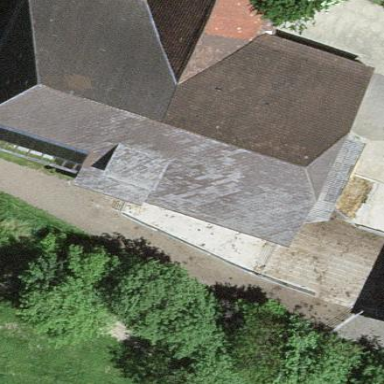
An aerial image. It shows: Farm building.